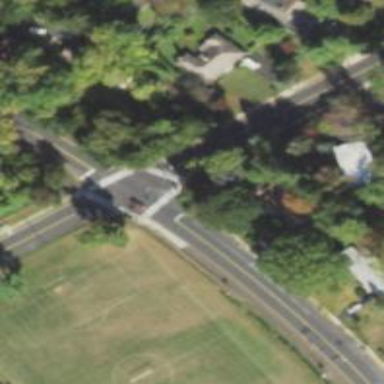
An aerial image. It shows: Marked crossing on footway.